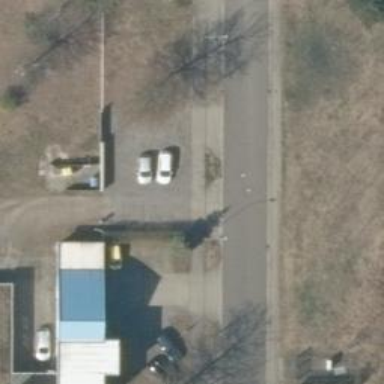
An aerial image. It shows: Road serving as parking aisle.